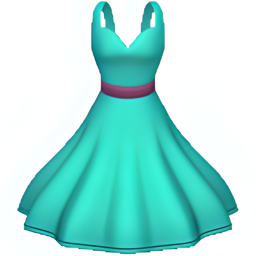
Name: dress
Emoji: 👗
Group: Objects
Sub-group: clothing